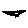
Label: bird